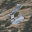
Label: 6